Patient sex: M
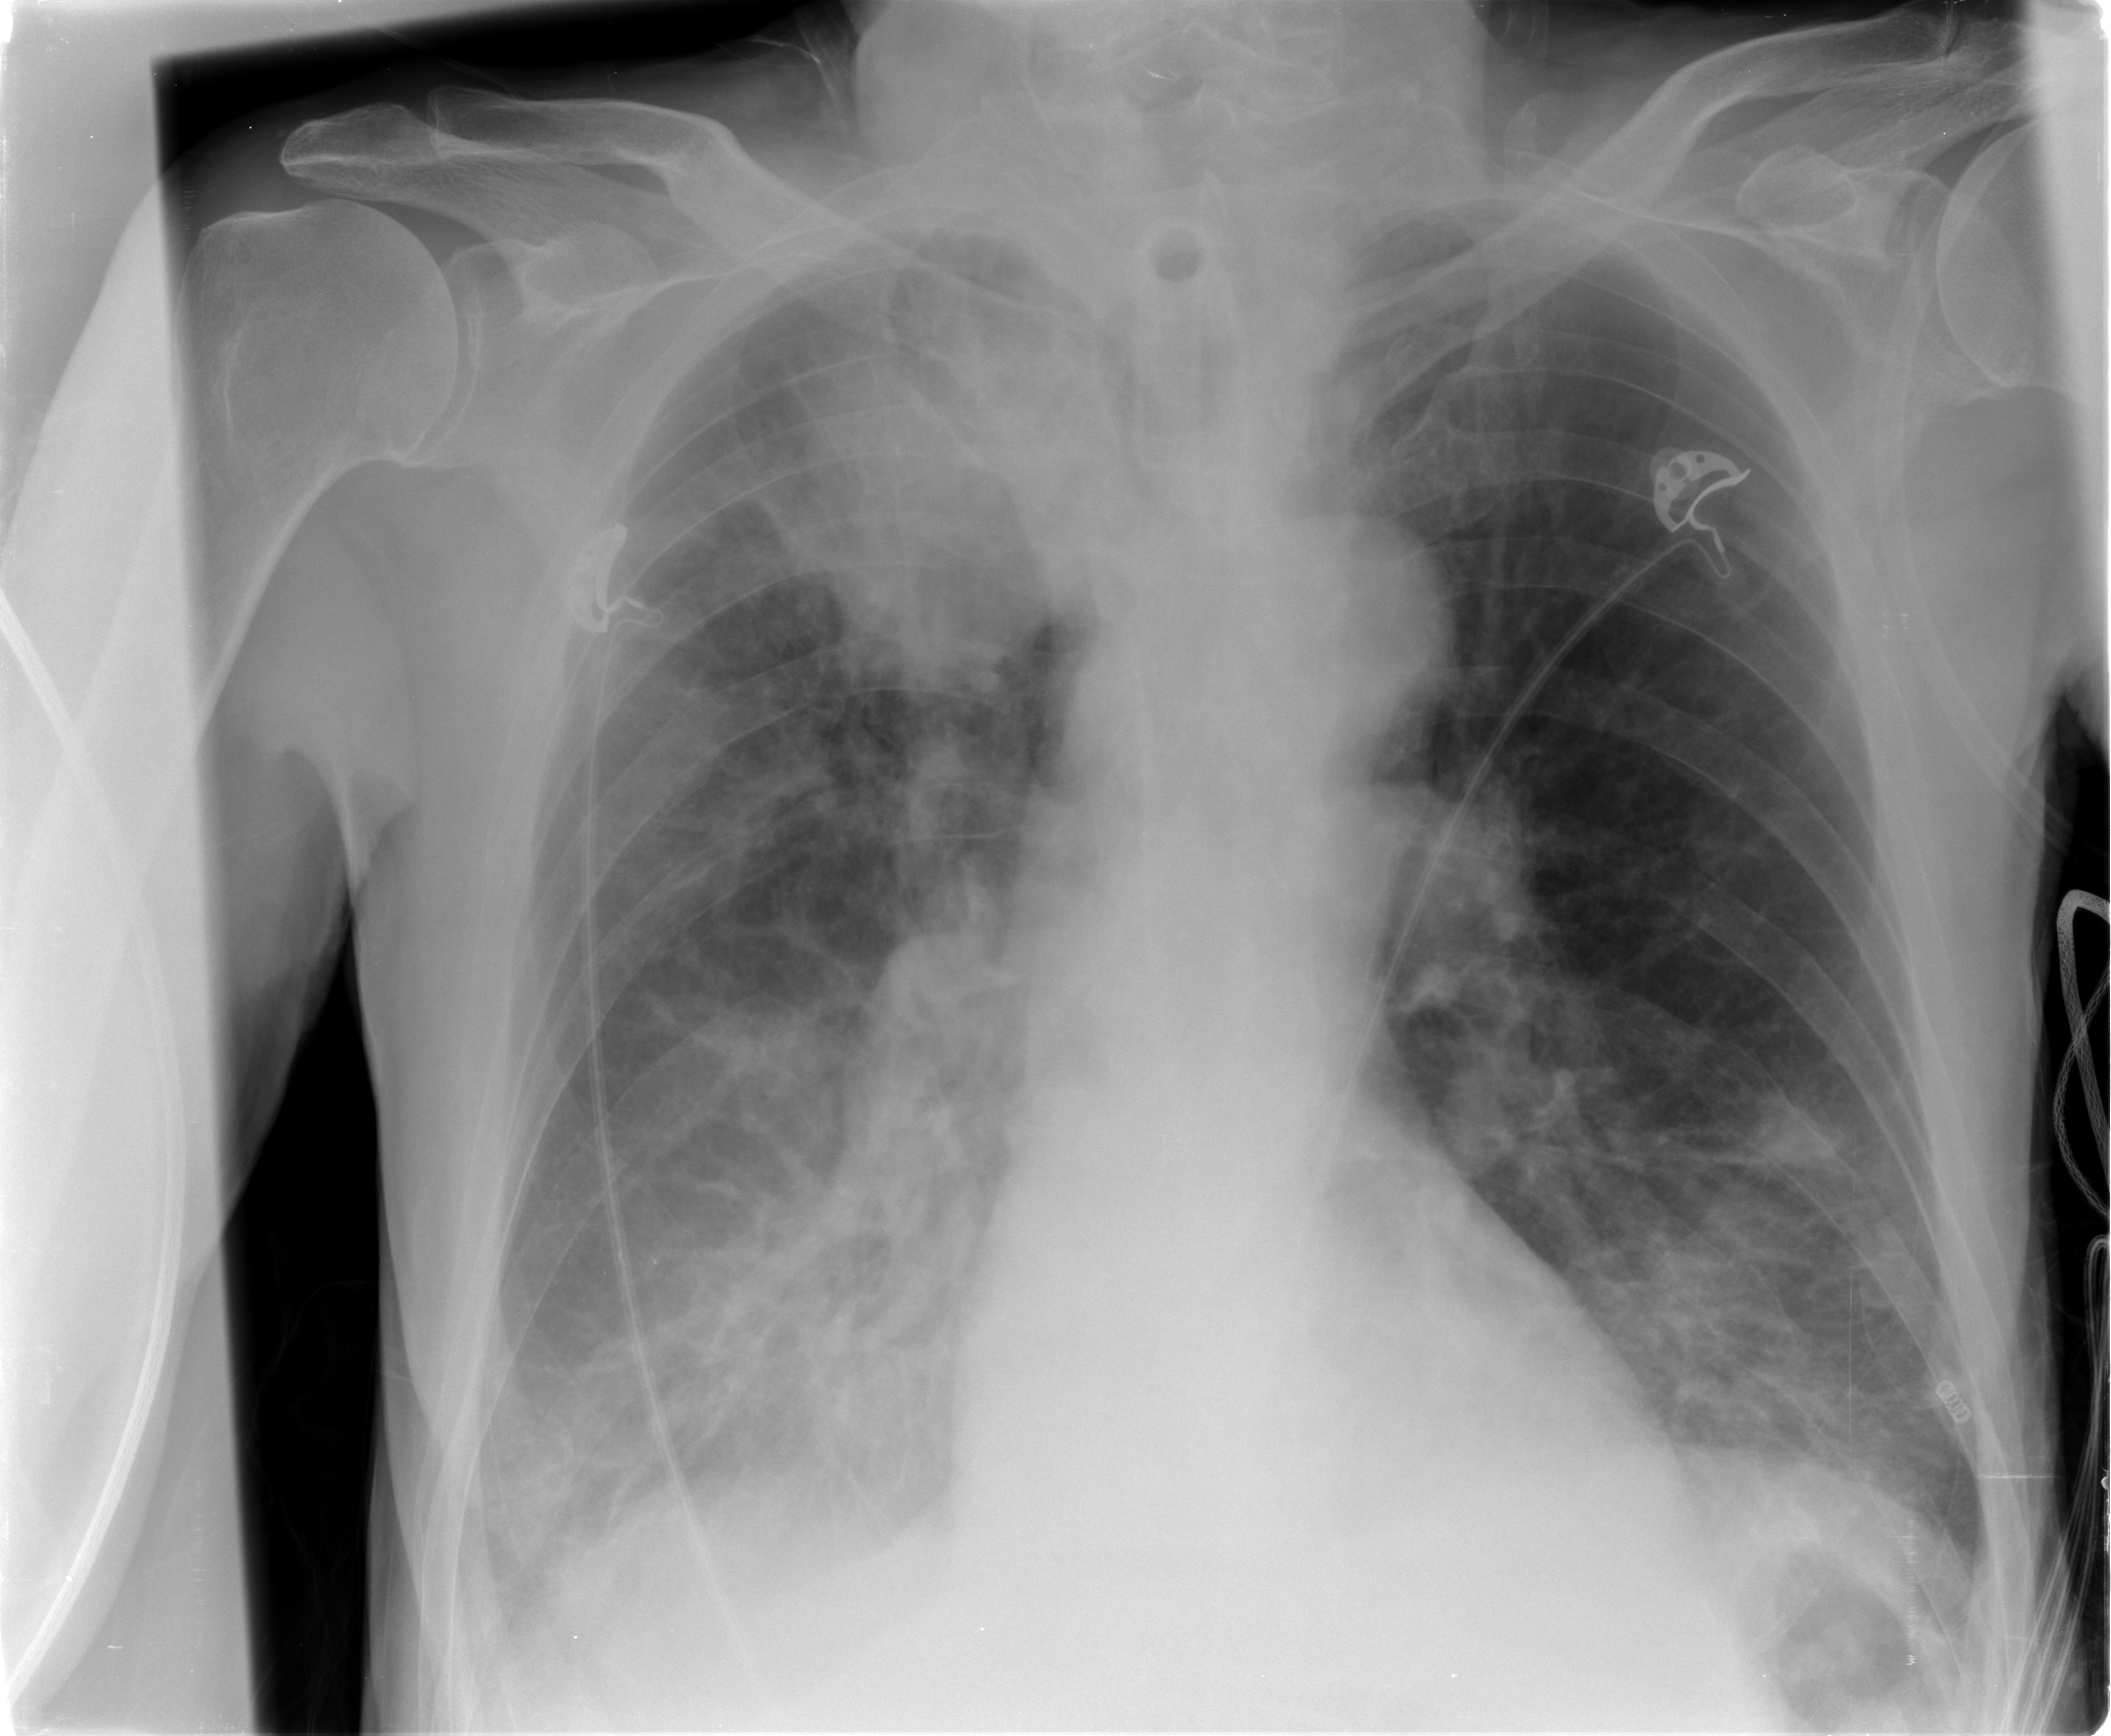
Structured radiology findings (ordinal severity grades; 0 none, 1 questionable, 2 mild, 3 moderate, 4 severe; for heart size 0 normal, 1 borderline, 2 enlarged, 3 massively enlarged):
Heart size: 0
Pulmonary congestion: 0
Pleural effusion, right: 2
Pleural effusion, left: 2
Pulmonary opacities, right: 3
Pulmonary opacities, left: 2
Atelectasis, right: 3
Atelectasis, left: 2